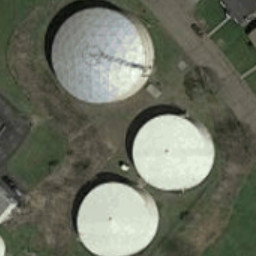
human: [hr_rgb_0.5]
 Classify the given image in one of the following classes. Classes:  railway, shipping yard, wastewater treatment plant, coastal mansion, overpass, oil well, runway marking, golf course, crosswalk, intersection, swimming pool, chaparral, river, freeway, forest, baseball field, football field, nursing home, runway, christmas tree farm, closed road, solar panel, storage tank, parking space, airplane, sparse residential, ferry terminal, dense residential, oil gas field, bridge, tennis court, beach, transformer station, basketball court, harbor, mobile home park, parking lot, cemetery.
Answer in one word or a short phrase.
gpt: storage tank